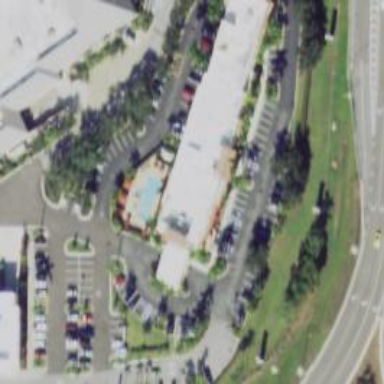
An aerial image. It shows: Hotel building.